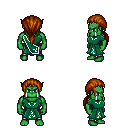
a pixel art fantasy rpg character, male body template, orc, green skin, sash dress, metal pants, brunette ponytail hairstyle, four views (front, back, left, right), 2x2 character sprite sheet, small pixel art, hard edges, no anti-aliasing